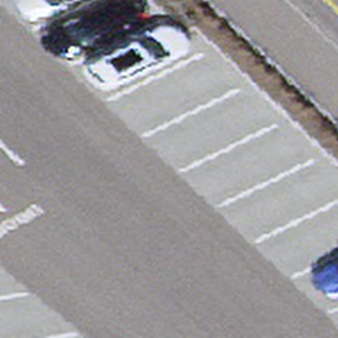
Label: other